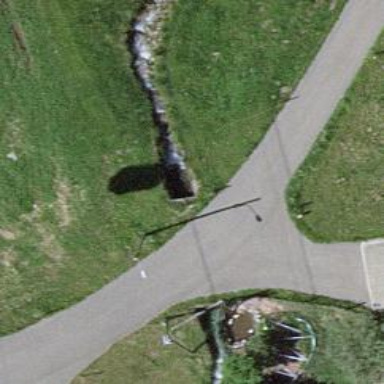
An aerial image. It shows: There is tunnel.